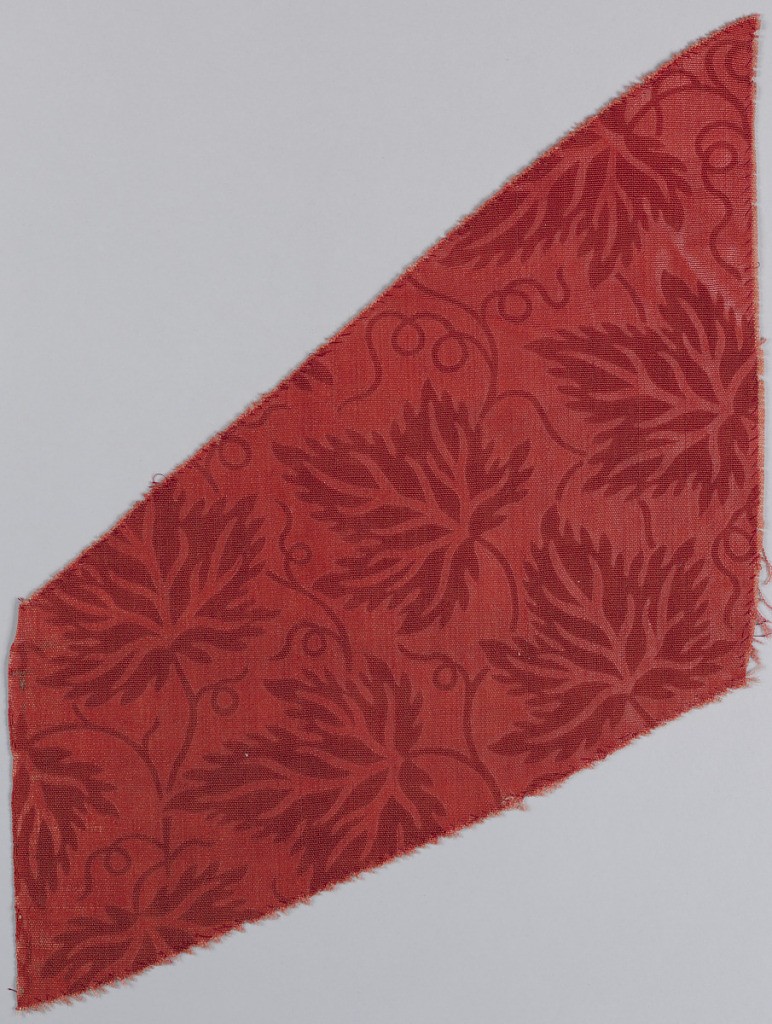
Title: Embossed wool
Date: ca. 1800
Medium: a-f) wool; g-l) wool; camel's hair and silk Technique: a-f) stamped and glazed ("Camblet"); g-l) stamped, glazed, moire ("Watered worsted Camblet")
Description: Vermilion woolen cloth, firmly woven, with medium-scale design giving all-over effect of vine leaves, curving stems, curling tendtrils on stamped glazed ground which gives slightly lighter effect. B-D appear to have been washed, lighter; glaze gone. Reverse side of F is emphatically moire. Piece of red and black patterned wool tape with two ball ornaments attached to D.